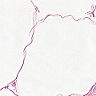
Metastatic tissue present: no